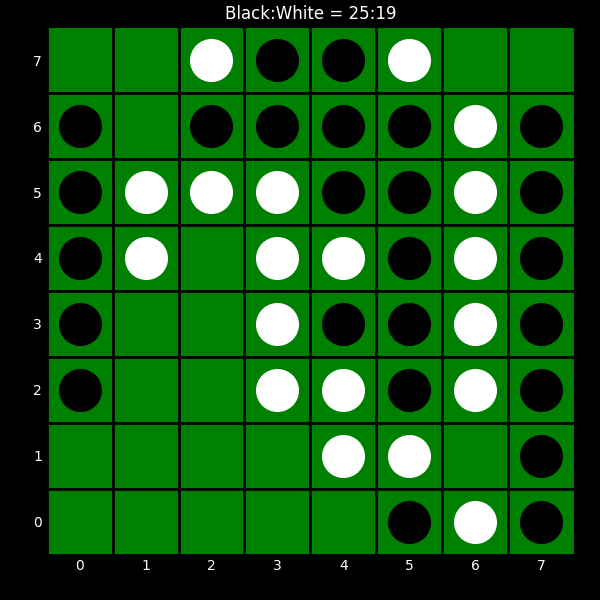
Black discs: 25
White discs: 19